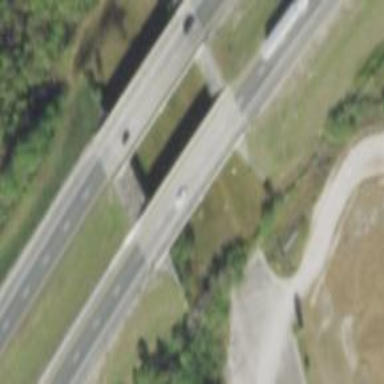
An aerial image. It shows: Man-made bridge.